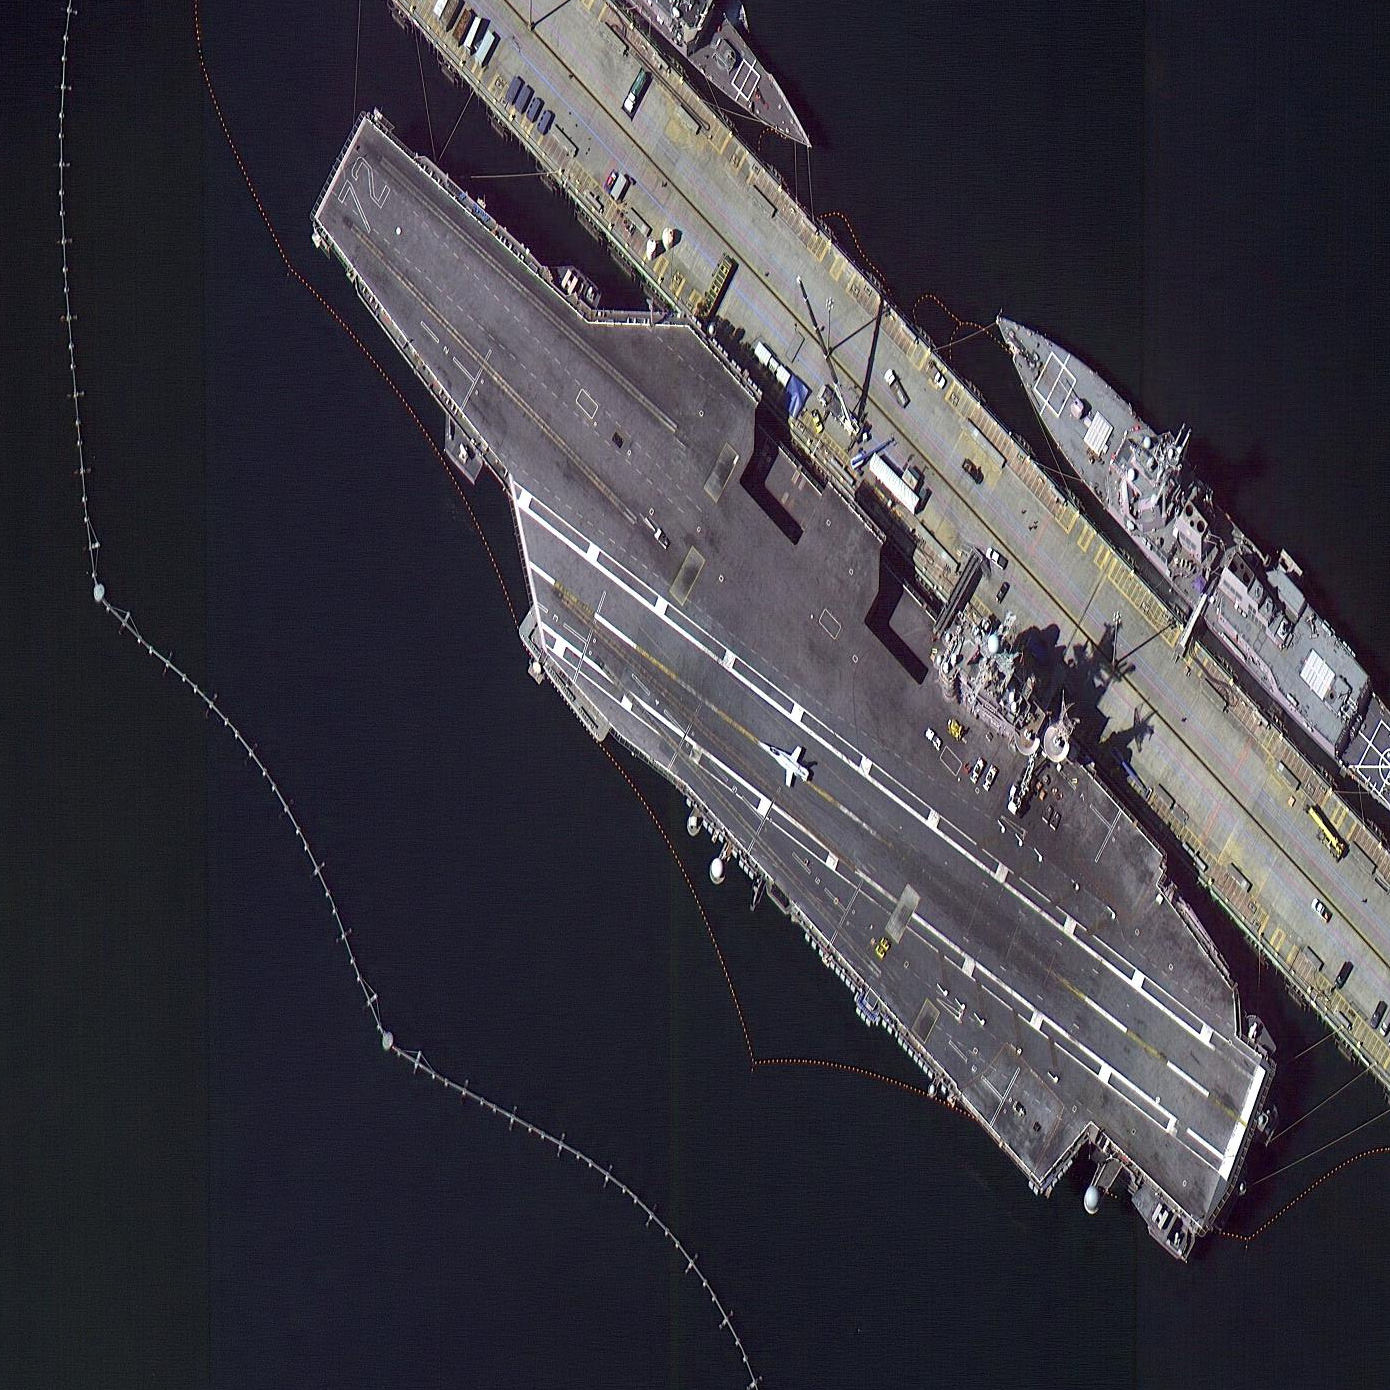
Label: Nimitz-class_aircraft_carrier